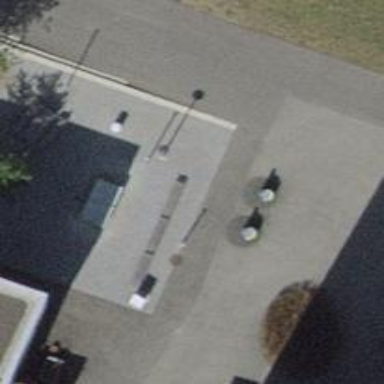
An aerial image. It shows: Brown bench in the vicinity.